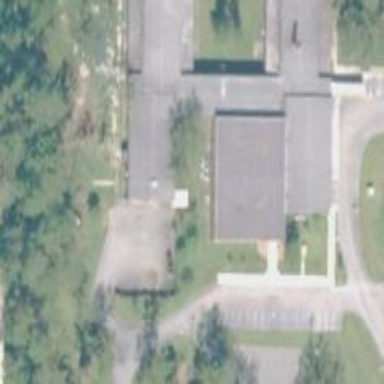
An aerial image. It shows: School.